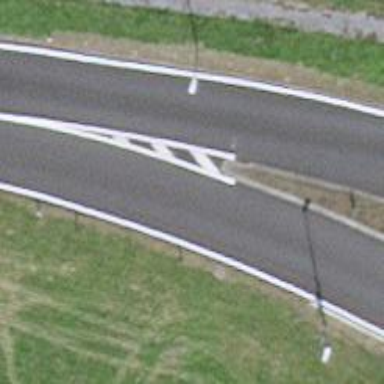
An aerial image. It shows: Primary road with asphalt surface.